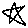
Label: star